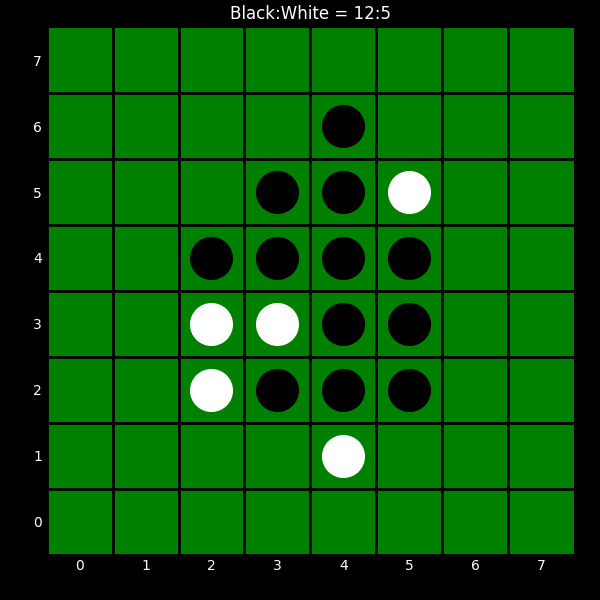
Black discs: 12
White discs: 5